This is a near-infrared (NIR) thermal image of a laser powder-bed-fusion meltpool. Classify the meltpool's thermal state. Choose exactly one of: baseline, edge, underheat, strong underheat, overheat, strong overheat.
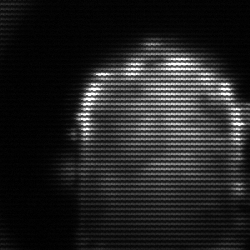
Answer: baseline